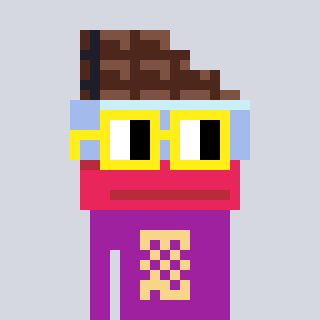
a pixel art character with square yellow glasses, a chocolate-shaped head and a magenta-colored body on a cool background